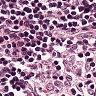
Metastatic tissue present: no